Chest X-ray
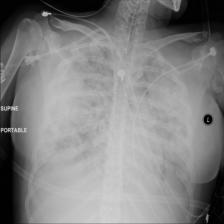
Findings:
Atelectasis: negative
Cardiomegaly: negative
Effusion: positive
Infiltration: negative
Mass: negative
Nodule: positive
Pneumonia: negative
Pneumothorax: negative
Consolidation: positive
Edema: negative
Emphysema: negative
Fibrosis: negative
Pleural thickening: negative
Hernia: negative